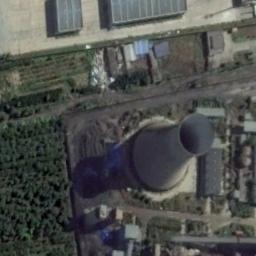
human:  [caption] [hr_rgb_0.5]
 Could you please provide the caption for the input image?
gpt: Many buildings are near the thermal power station .

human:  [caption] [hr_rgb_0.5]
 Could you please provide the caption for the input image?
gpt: There are four thermal power stations, and two of them on the left are emitting smoke .

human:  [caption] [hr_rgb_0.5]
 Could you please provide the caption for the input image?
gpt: Plant and machinery in a thermal power station with a cooling tower .

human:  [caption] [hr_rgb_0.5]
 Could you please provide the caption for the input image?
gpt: The thermal power station is next to some buildings and trees .

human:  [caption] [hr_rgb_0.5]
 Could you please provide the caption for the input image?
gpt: There are some buildings and a chimney on the thermal power station .